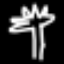
Label: palm tree